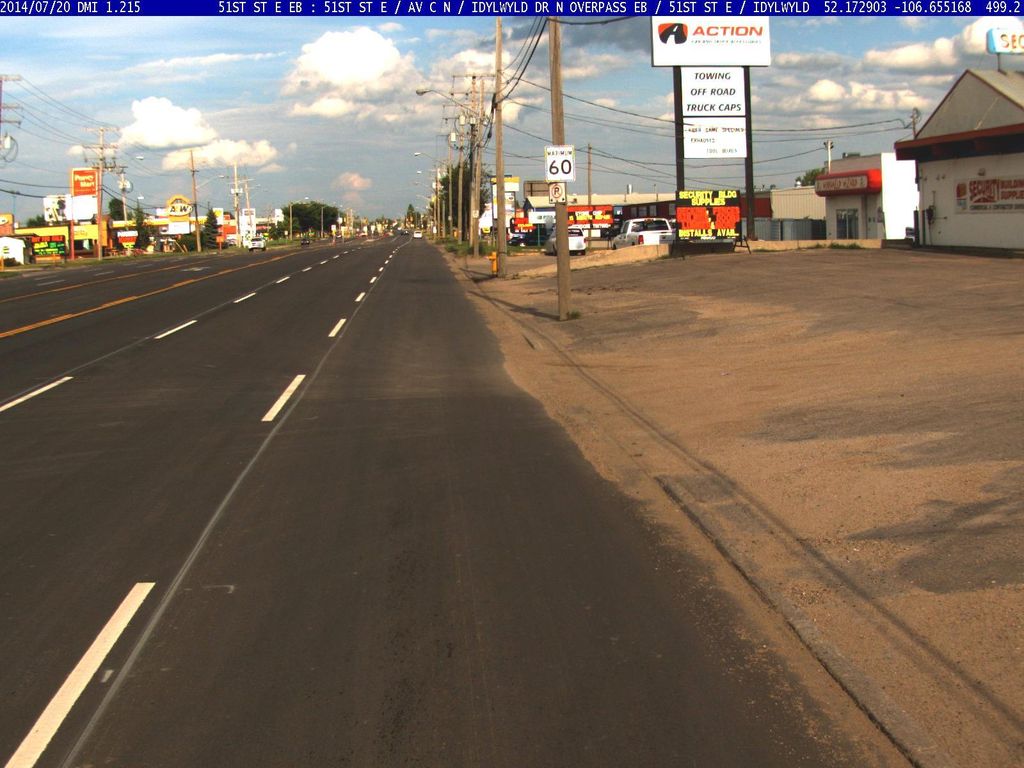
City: saskatoon